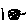
Label: smiley face